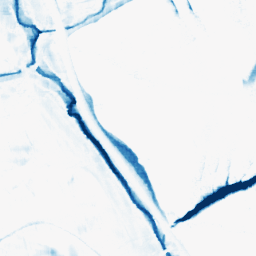
Category: morphological
Decomposition family: morphological_square
Decomposition parameters: operation: closing
size: 15
Upsampling method: sinc_blackman
Upsampling parameters: scale: 8
kernel_size: 16
Upsampling scale: 8